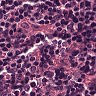
Metastatic tissue present: no